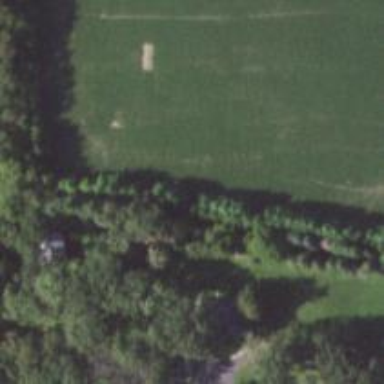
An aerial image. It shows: Row of trees in natural setting.